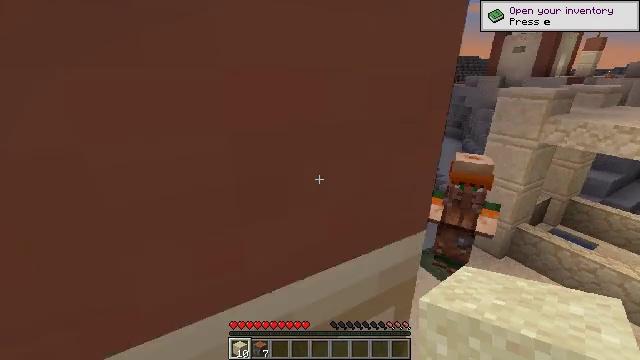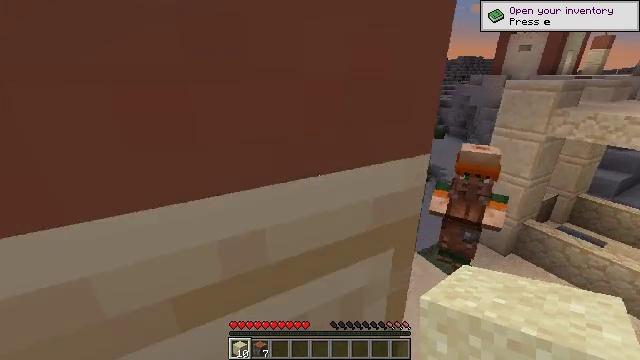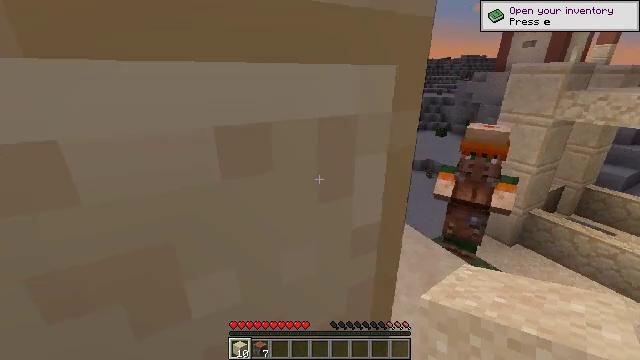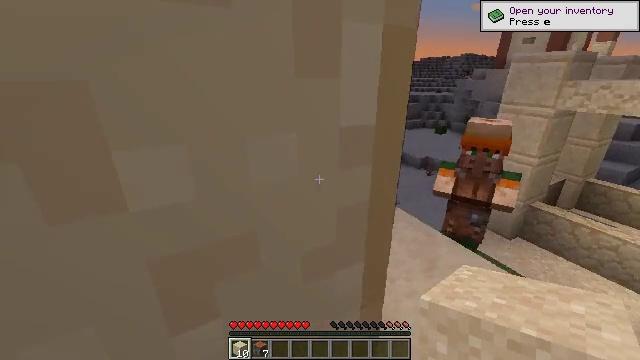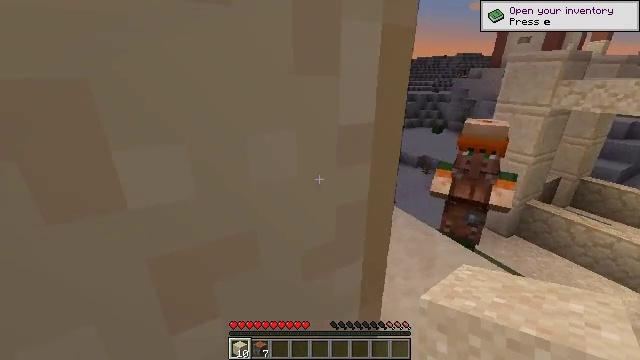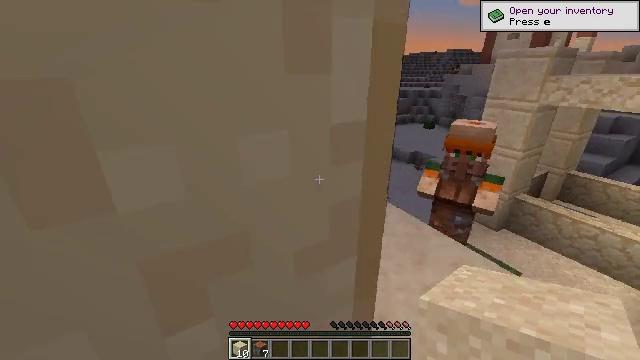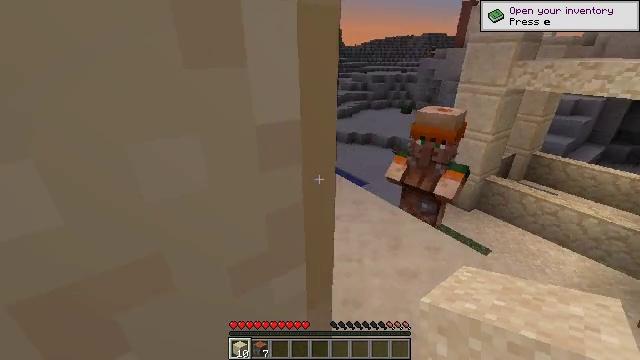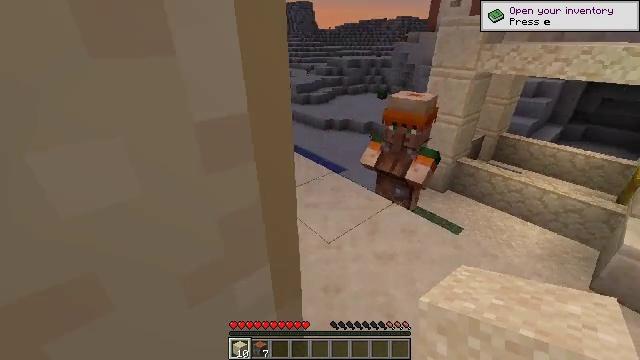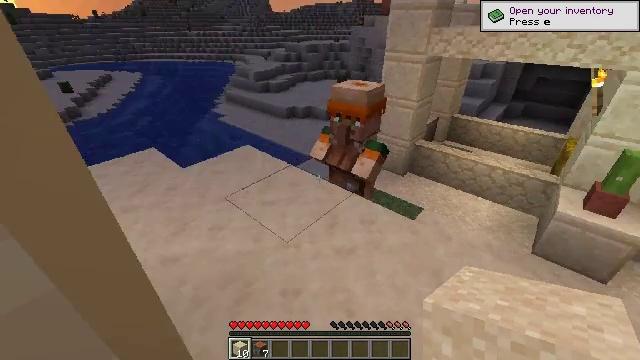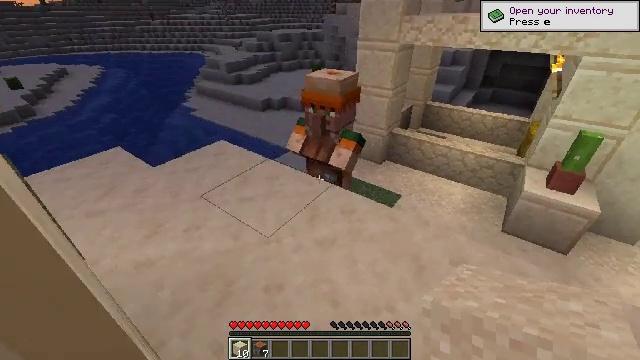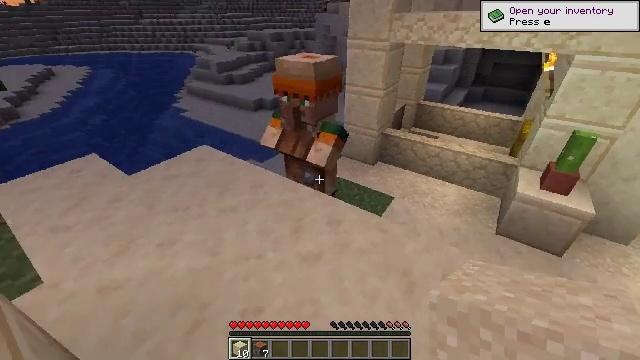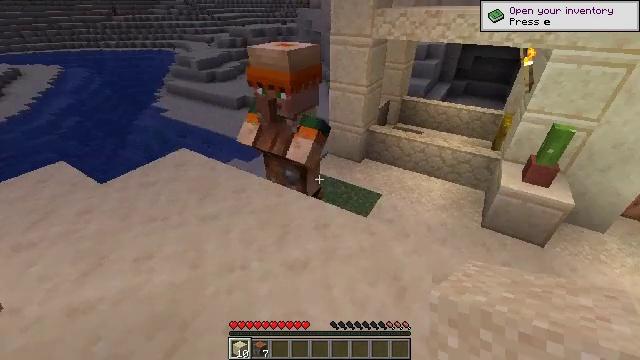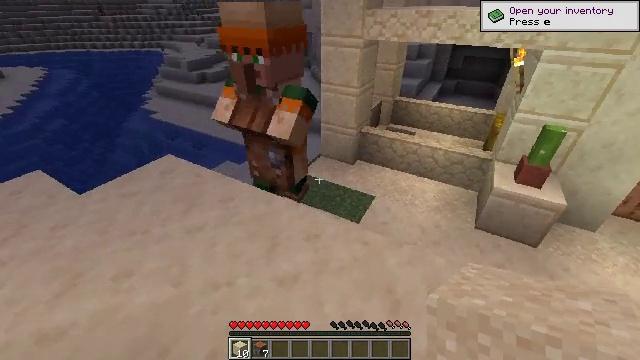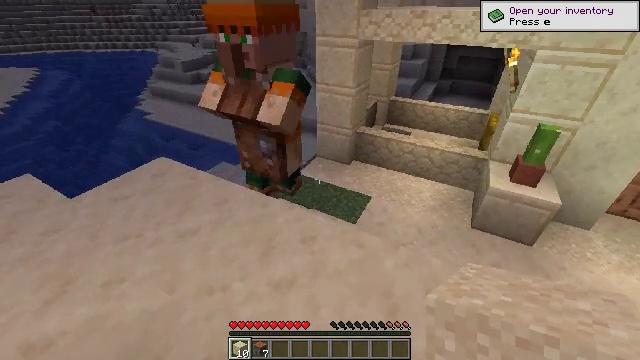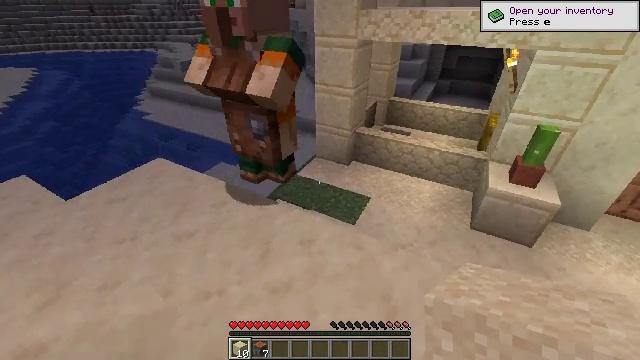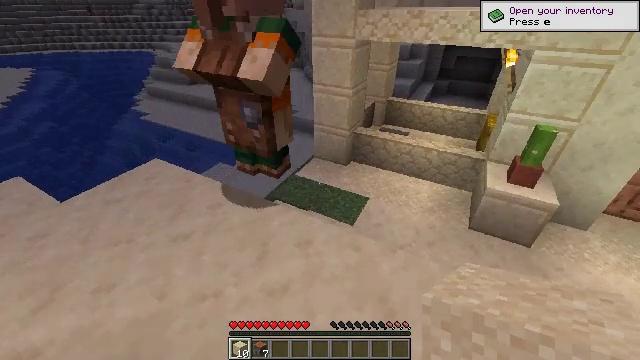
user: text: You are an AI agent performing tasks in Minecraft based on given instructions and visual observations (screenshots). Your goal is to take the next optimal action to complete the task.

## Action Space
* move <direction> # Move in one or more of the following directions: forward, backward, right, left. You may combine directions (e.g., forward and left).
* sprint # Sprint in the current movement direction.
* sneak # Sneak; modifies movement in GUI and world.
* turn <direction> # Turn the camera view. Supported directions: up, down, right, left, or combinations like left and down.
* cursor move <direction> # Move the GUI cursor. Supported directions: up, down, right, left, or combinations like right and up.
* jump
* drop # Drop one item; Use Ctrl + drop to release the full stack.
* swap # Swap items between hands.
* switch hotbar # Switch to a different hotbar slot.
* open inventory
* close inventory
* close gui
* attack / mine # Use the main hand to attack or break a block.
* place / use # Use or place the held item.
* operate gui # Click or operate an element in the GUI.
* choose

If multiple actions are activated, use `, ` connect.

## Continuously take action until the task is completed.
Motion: motion action
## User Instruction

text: Dismantle the jungle door.
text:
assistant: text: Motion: move forward and move left
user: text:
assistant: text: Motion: move forward and move left
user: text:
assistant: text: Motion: move forward and move left
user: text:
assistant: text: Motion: move forward and move left
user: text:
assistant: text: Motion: move forward, turn right
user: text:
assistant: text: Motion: move forward, turn right and down
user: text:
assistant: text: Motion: move forward, turn right and down
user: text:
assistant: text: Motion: move forward, turn right and down
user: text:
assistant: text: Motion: move forward, turn right and down
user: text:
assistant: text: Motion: move forward, turn right
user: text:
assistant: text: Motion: turn right
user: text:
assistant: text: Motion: turn right
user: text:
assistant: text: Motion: no_op
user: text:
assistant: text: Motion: no_op
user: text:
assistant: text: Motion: no_op
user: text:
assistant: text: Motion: no_op
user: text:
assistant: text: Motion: no_op
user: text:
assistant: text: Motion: turn right
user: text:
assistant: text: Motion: move forward and move right, turn right
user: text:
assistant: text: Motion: move forward and move right, turn right
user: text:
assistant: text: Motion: move forward and move right, turn right
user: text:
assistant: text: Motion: move forward and move right
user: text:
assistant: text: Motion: move forward and move right
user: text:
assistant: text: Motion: move forward and move right
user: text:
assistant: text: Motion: move right
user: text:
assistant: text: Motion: no_op
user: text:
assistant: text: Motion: no_op
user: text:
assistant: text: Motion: no_op
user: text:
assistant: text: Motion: no_op
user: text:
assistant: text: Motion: no_op